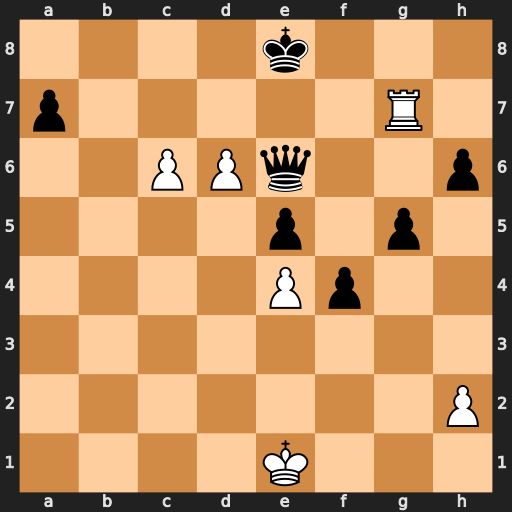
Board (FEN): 4k3/p5R1/2PPq2p/4p1p1/4Pp2/8/7P/4K3
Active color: w
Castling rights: -
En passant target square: -
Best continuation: c7 Qc8 d7+ Qxd7 Rg8+ Ke7 c8=Q Qxc8 Rxc8